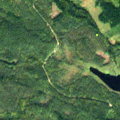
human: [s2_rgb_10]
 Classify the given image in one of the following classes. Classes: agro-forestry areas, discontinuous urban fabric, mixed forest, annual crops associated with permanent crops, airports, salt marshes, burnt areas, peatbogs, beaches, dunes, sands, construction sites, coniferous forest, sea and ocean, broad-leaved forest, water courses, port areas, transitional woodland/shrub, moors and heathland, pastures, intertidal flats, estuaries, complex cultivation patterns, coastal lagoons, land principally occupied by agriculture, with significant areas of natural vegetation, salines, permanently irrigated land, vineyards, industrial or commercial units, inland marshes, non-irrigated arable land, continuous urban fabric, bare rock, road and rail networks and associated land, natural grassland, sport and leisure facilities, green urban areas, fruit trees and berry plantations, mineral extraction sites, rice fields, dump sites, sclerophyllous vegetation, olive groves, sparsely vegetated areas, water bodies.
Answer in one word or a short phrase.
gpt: coniferous forest, mixed forest, transitional woodland/shrub